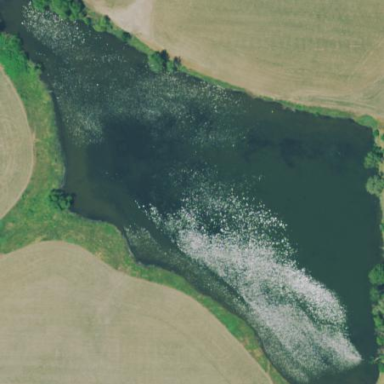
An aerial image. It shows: Pond surrounded by natural water.